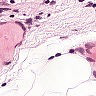
Metastatic tissue present: no